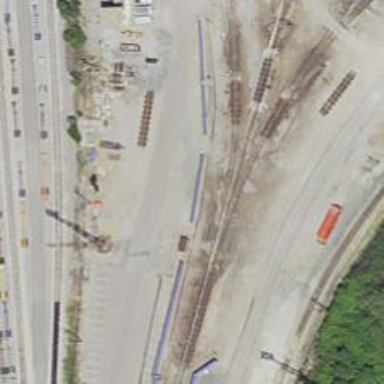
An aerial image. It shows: Very large railway yard.